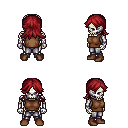
a pixel art fantasy rpg character, male body template, skeleton, brown sleeveless shirt, metal pants, brunette loose hair, brown shoes, four views (front, back, left, right), 2x2 character sprite sheet, small pixel art, hard edges, no anti-aliasing